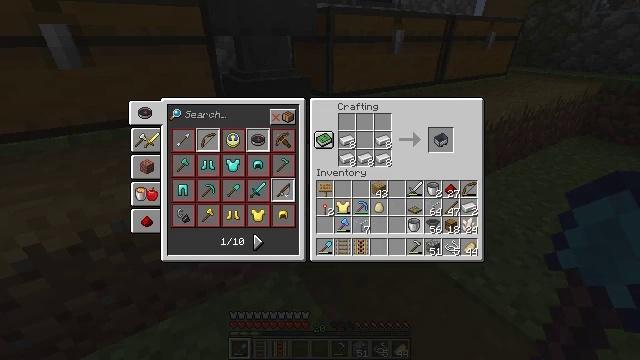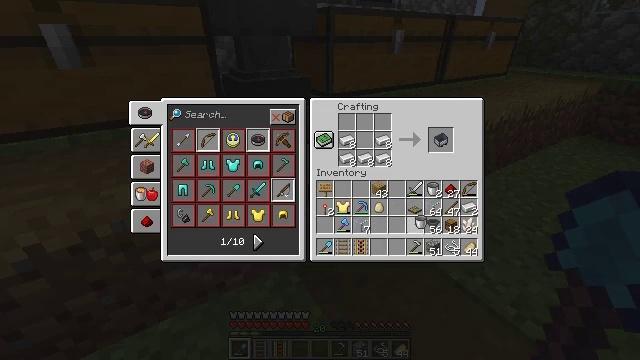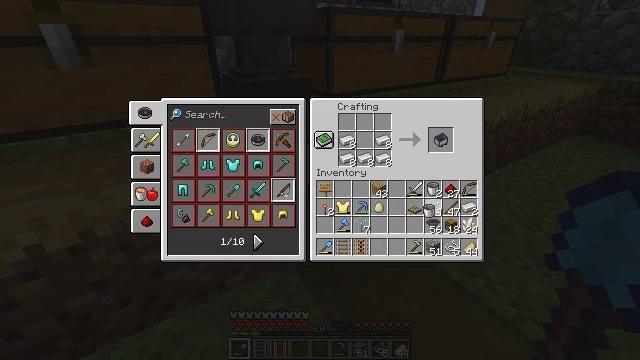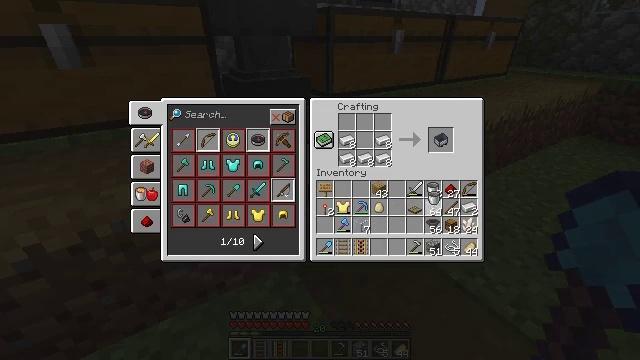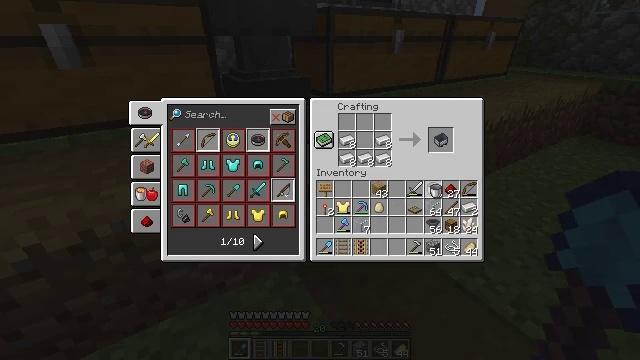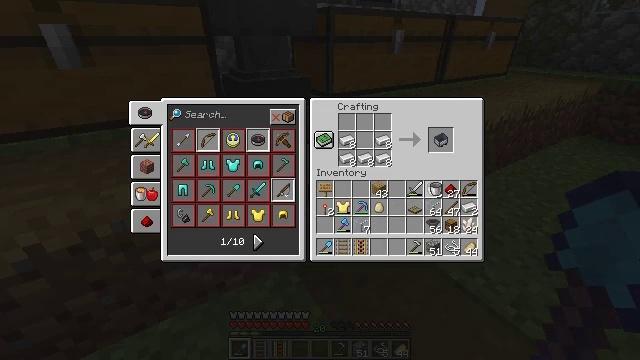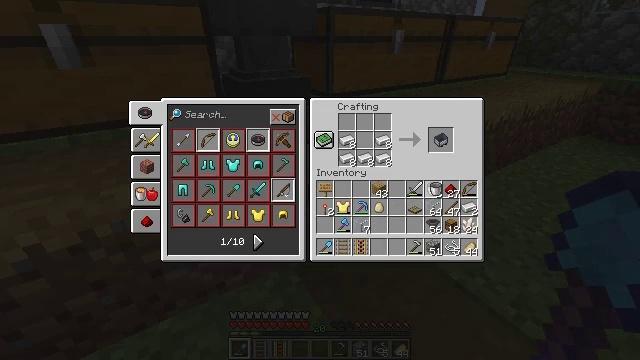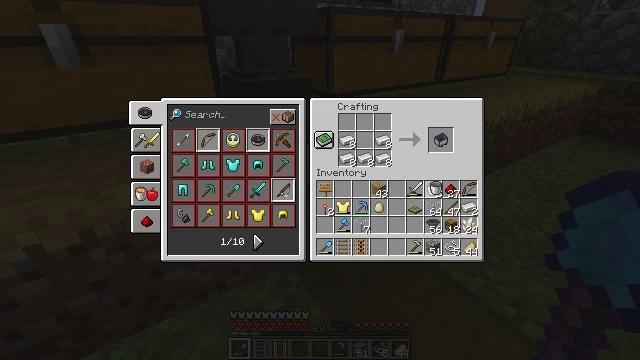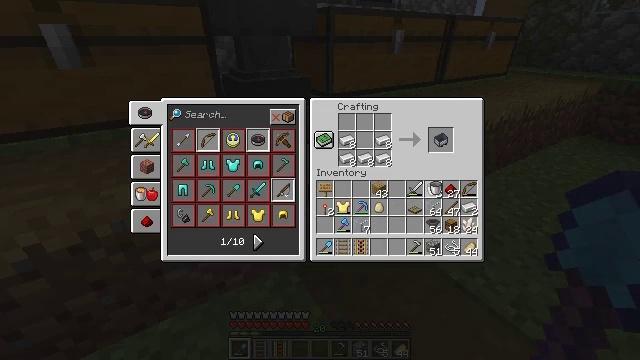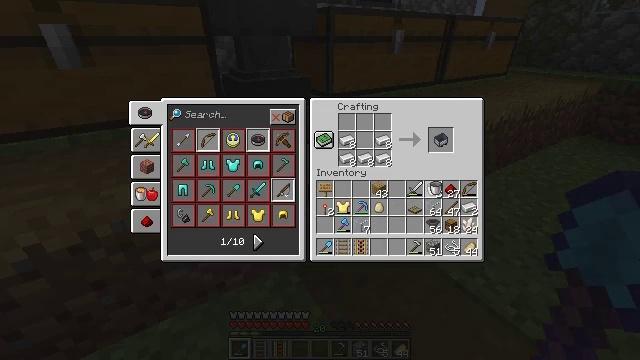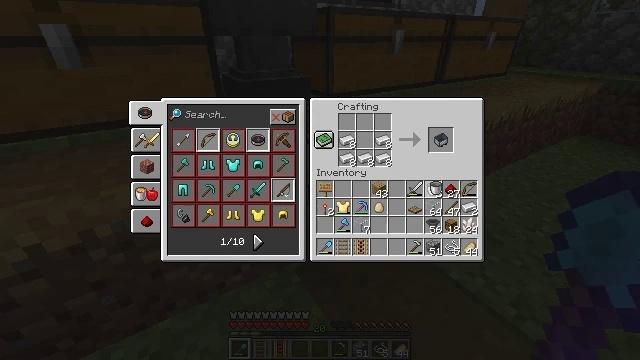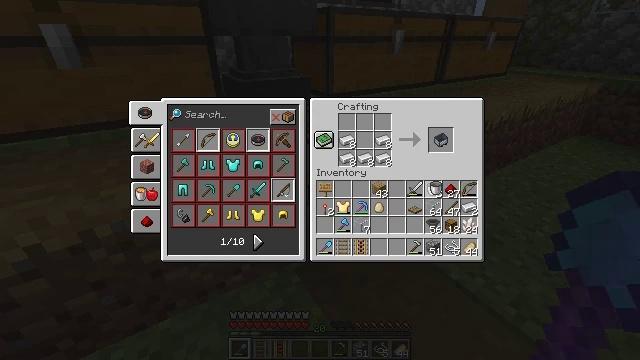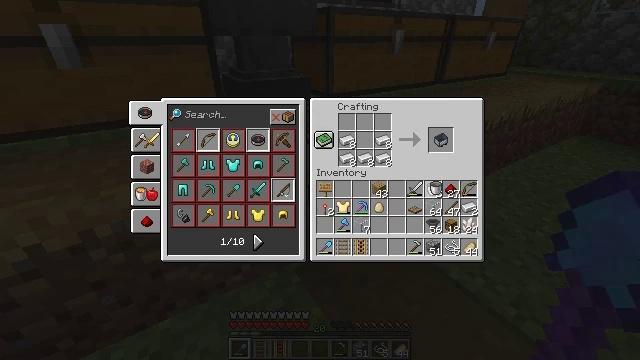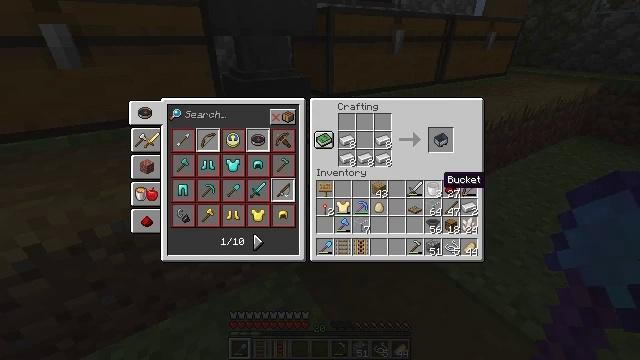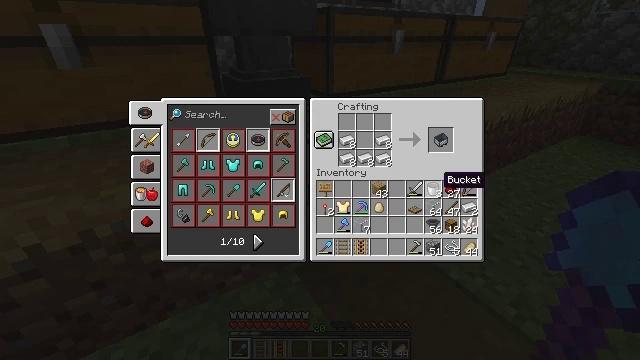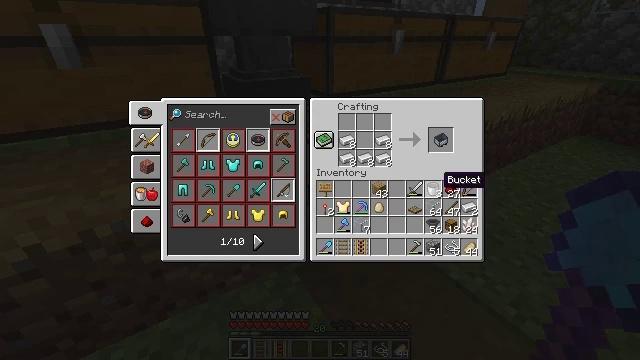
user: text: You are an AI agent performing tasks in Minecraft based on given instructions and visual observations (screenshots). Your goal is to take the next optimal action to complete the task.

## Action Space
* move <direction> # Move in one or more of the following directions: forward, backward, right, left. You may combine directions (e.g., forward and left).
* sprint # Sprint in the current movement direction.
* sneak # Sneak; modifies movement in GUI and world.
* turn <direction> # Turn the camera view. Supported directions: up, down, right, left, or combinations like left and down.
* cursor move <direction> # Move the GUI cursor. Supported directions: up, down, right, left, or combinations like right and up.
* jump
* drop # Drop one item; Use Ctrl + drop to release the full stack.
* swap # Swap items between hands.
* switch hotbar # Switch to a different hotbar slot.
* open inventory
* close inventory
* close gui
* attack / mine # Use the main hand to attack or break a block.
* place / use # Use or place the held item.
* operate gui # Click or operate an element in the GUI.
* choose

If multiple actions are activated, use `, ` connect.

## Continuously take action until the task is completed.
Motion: motion action
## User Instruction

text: Assemble a minecart with iron ingots at the crafting table.
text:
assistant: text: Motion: cursor move right
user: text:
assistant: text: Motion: cursor move right and up
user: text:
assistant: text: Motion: cursor move up
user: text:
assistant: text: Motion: cursor move up
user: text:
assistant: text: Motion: no_op
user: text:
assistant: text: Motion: no_op
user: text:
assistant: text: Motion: no_op
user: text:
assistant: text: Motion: no_op
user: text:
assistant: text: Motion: no_op
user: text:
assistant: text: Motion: operate gui
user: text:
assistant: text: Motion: operate gui
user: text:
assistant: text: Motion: operate gui
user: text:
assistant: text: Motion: no_op
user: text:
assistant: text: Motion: no_op
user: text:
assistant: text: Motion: no_op
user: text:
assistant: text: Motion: no_op
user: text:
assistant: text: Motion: no_op
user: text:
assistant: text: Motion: cursor move left
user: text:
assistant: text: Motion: cursor move left
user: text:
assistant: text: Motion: cursor move left and down
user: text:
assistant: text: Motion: no_op
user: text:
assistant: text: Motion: cursor move left
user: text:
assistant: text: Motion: no_op
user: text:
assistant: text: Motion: no_op
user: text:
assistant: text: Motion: no_op
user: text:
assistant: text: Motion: no_op
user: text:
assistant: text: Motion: no_op
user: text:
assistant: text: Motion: no_op
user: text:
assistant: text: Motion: no_op
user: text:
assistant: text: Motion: operate gui